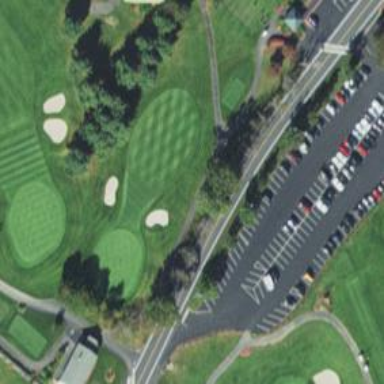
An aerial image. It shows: Golf hole.